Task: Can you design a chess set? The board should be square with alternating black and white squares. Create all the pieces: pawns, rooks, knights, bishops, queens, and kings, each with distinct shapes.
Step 3251:
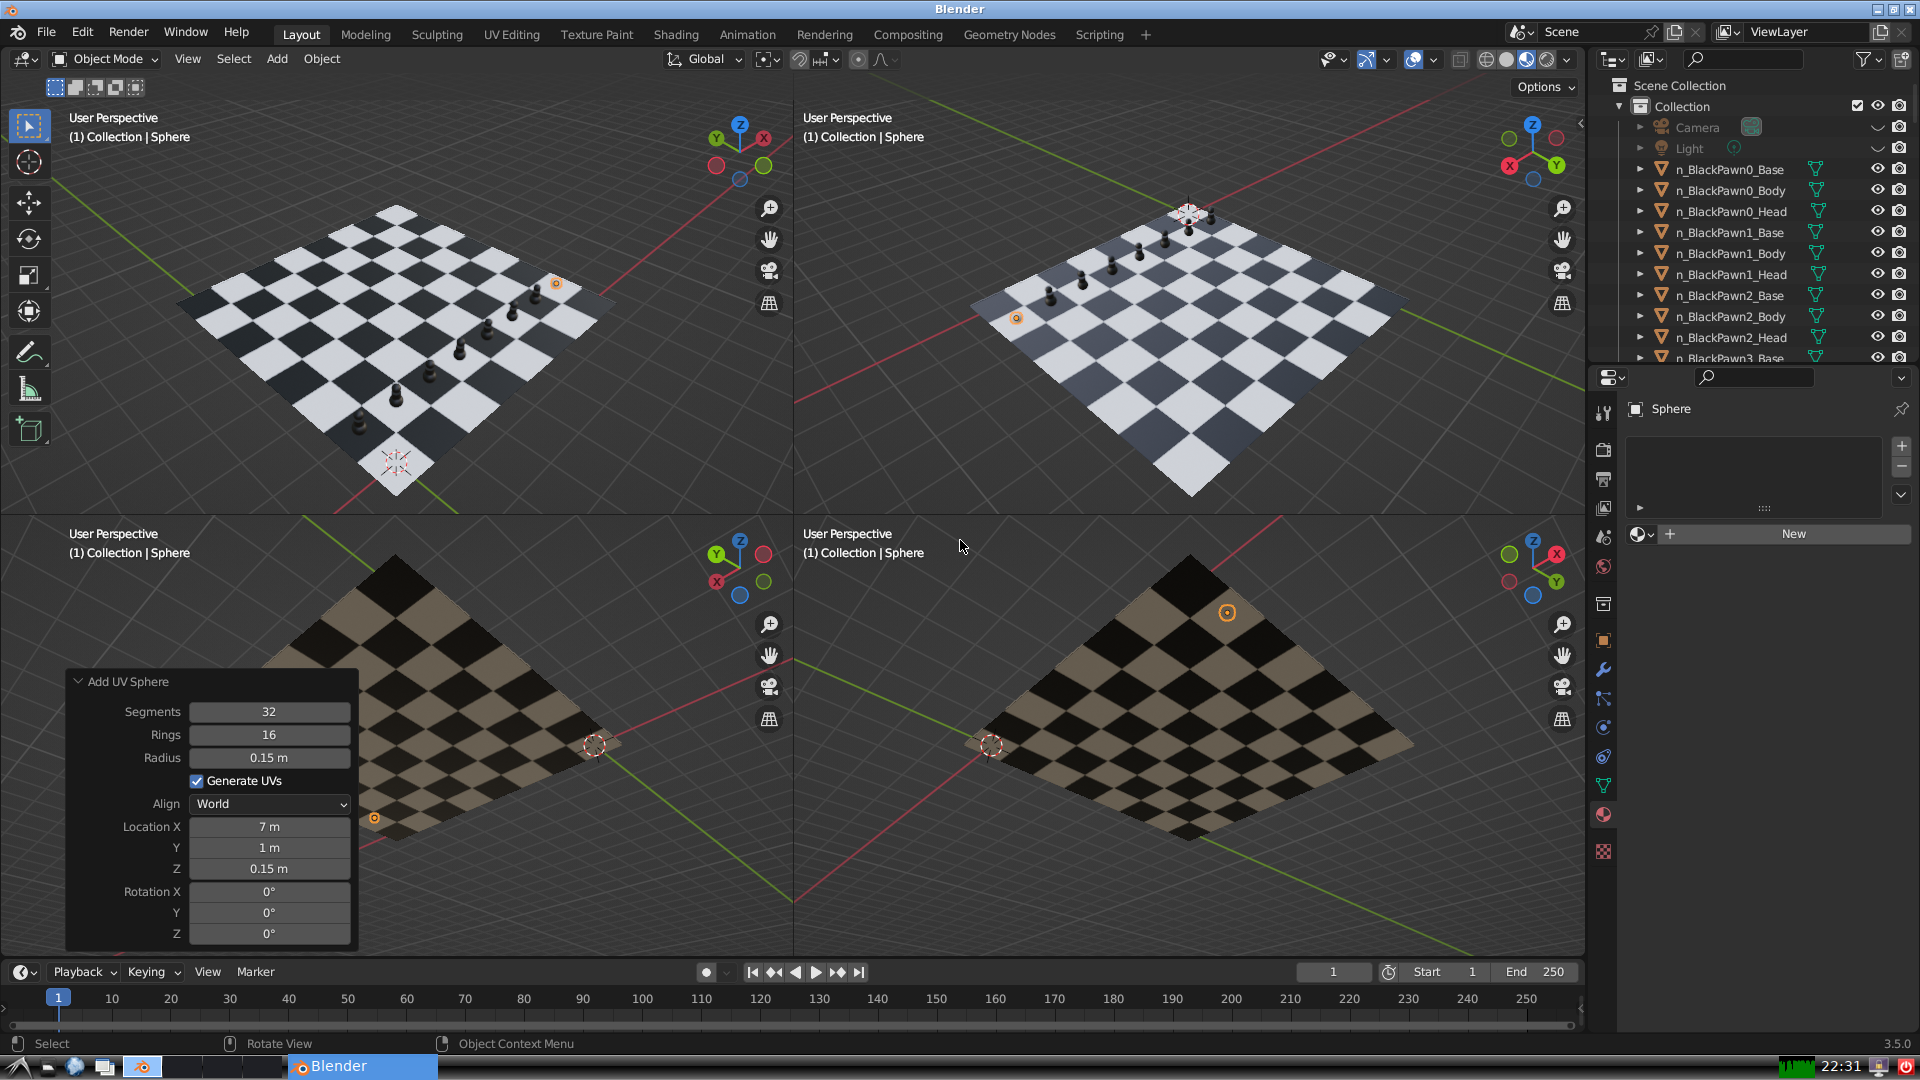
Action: {"mouse_move": [1608, 631]}